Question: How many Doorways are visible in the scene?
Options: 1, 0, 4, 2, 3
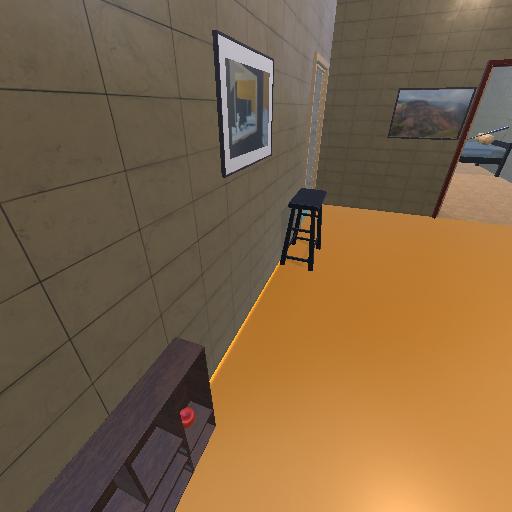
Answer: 1